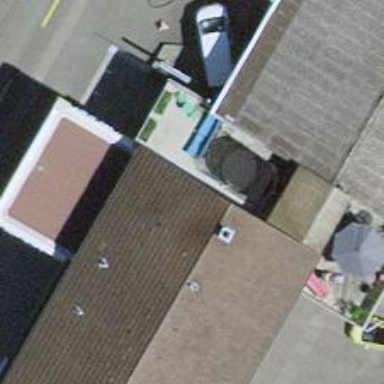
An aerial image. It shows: Shop specializing in cars and car repair.